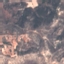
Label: HerbaceousVegetation